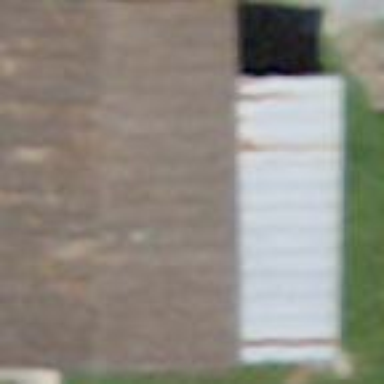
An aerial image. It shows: Shed.